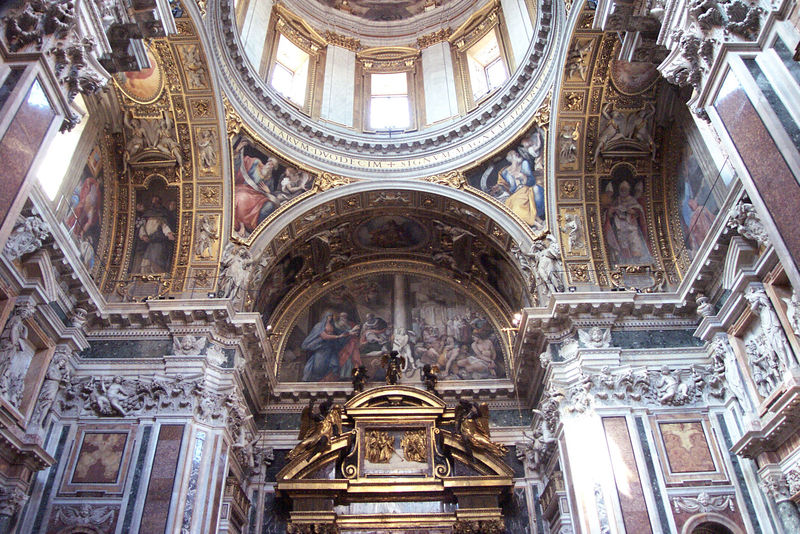
Titel: Cappella Paolina (Capella Borghese)
Künstler: Flaminio Ponzio
Standort: Rom, S. Maria Maggiore (EU - I - Latium)
Schlagwörter: gemälde, gott, fenster, laterne, licht, marmor, pfeiler, schmuck, säule, säulen, weiss, gebäude, rot, malerei, architektur, barock, bibel, stein, innenraum, kirche, gold, renaissance, engel, relief, schrift, bogen, italien, rundbogen, kuppel, detail, inschrift, dekor, ornamente, verzierung, wandmalerei, stuck, lichteinfall, hoch, halle, foto, bögen, religion, dom, text, zwickel, altar, kathedrale, rom, kapitell, halbrund, fries, gesims, skulpturen, risalit, fresken, kapelle, schriftrolle, heilige, deckengemälde, fresko, maria, fotographie, empor, fassung, sakral, bauwerk, bauplastik, kranzgesims, latein, vierung, oberlicht, tambour, halbsäule, il gesu, kirchenkunst, retabel, wandbemalung, kippel, kapell, fuguren, piaster, jesis, envangelisten